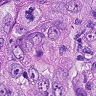
Metastatic tissue present: yes